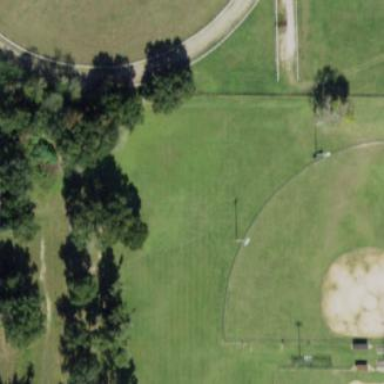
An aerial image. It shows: Baseball pitch for leisure and sports activities.